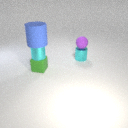
small purple rubber sphere above small cyan metal cylinder